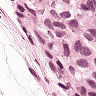
Metastatic tissue present: yes